Question: I am new to Java, so this question might be obvious.
I have this Initialization code:
'''
frame = new JFrame();
frame.setTitle("Test");
frame.setBounds(100, 100, 512, 468);
frame.setDefaultCloseOperation(JFrame.DISPOSE_ON_CLOSE);
JPanel panel = new MyJPanel();
FlowLayout flowLayout = (FlowLayout) panel.getLayout();
panel.setAlignmentY(Component.TOP_ALIGNMENT);
panel.setAlignmentX(Component.LEFT_ALIGNMENT);
panel.setPreferredSize(new Dimension(0, 0));
panel.setMinimumSize(new Dimension(0, 0));
frame.getContentPane().add(panel, BorderLayout.CENTER);
JMenuBar menuBar = new JMenuBar();
frame.getContentPane().add(menuBar, BorderLayout.NORTH);
JMenu mnFile = new JMenu("File");
menuBar.add(mnFile);
mntmOpenBBinary.setPreferredSize(new Dimension(149, 22));
mnFile.add(mntmOpenBBinary);
JSeparator separator = new JSeparator();
mnFile.add(separator);
JMenuItem mntmExit = new JMenuItem("Exit");
mntmExit.addActionListener(new ActionListener() {
public void actionPerformed(ActionEvent arg0) {
System.exit(0);
}
});
mnFile.add(mntmExit);
'''
'MyJPanel' is a custom class that extends the 'JPanel' class. Just as a test, it just writes '"test"' to the screen in the 'paintComponent' method:
'''
public void paintComponent(Graphics g)
{
super.paintComponent(g);
g.setColor(Color.BLACK);
g.setFont(RenderFont);
g.drawString("TEST", 1, 1);
}
'''
You can see from the image below that, for some reason, the 'drawString' method is drawing behind the menu. The coordinates I give in 'drawString', I'd think, would be the coordinates relative to the 'JPanel' window. Also, the 'JPanel' is "filling" the entire space of the 'JFrame'. I'd prefer that my 'MyJFrame' be only 100x100, but it seems to always want to auto fill the 'JFrame'. How can I solve these 2 issues?

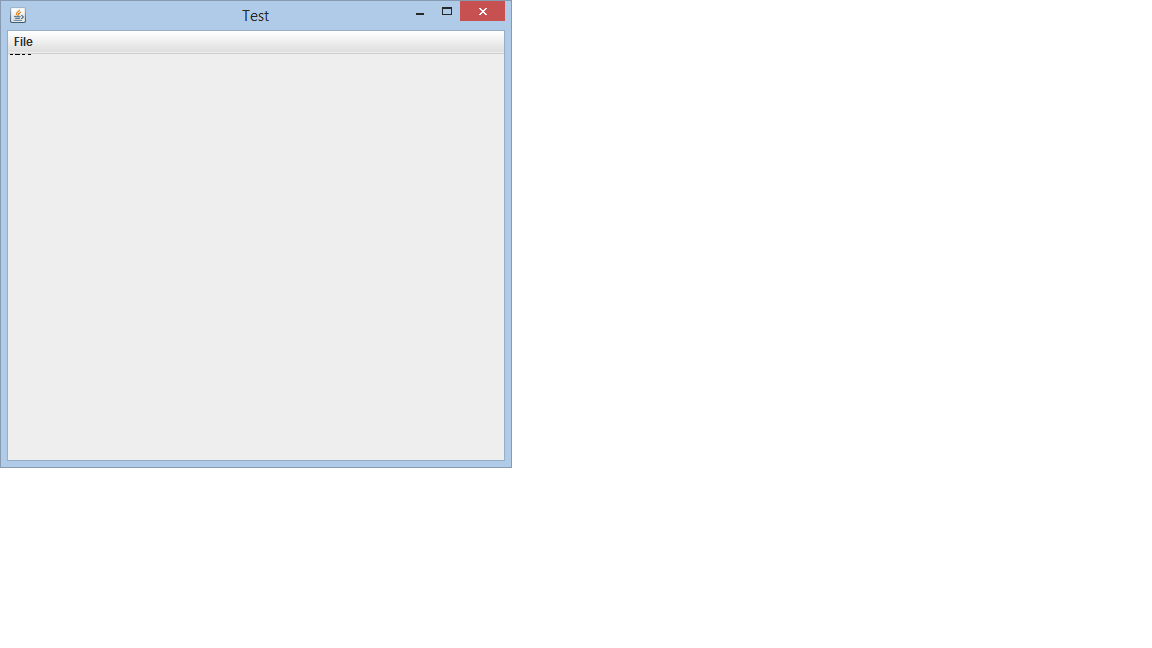
Answer: The text is hidden by the menu bar because last parameter of 'drawString()' is the text baseline, and not the upper bound: <URL>
So you need to use something like:
'''
g.drawString("TEST", 1, 50);
'''
Or better, use <URL> to compute your text height:
'''
Rectangle2D textBounds = g.getFont().getStringBounds("TEST", (((Graphics2D) g).getFontRenderContext());
'''
And to avoid having your panel taking all Frame space, replace:
'''
frame.getContentPane().add(panel, BorderLayout.CENTER);
'''
with:
'''
JPanel mainPanel = new JPanel(new BorderLayout());
mainPanel.add(panel, BorderLayout.NORTH);
frame.getContentPane().add(mainPanel, BorderLayout.CENTER);
'''
Although, you should not need this:
'''
panel.setAlignmentY(Component.TOP_ALIGNMENT);
panel.setAlignmentX(Component.LEFT_ALIGNMENT);
panel.setPreferredSize(new Dimension(0, 0));
panel.setMinimumSize(new Dimension(0, 0));
'''